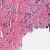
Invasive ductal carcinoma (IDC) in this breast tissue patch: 1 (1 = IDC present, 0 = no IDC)